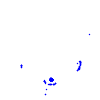
Particle: pion